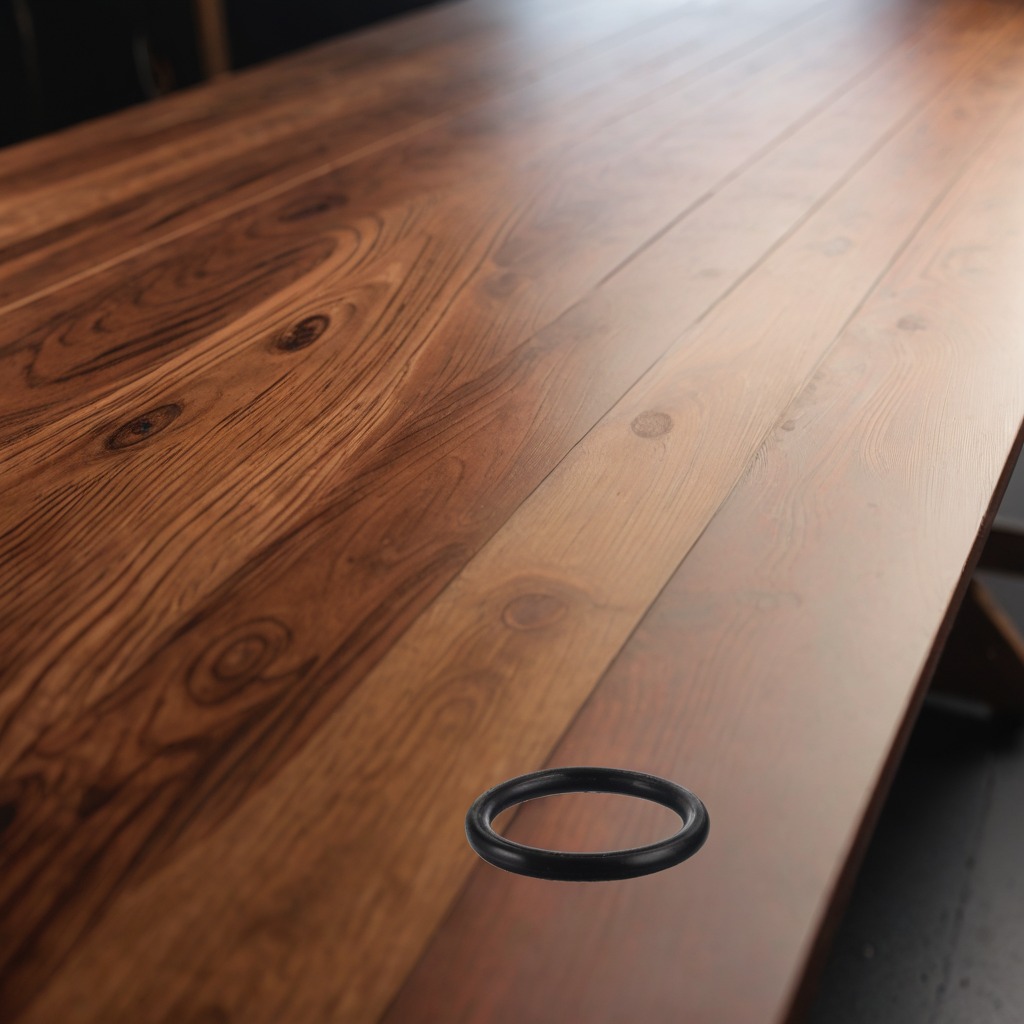
A rubber O-ring lying on a wooden table in a carpentry studio rich wood textures side lighting